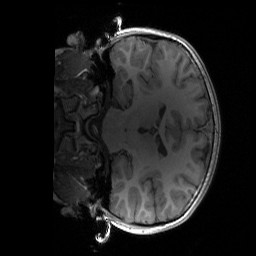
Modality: T1w
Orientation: coronal
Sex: male
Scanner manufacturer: siemens
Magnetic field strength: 3 T
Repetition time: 1.9 s
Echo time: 0.00243 s